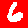
Digit: 6